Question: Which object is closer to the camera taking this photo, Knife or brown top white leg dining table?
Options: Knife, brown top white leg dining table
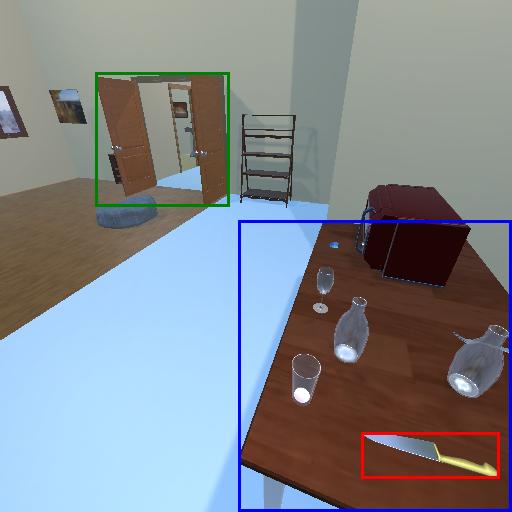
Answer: Knife